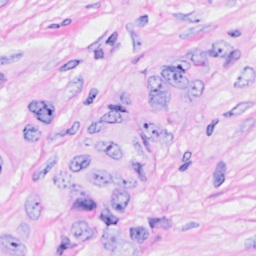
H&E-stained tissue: Breast